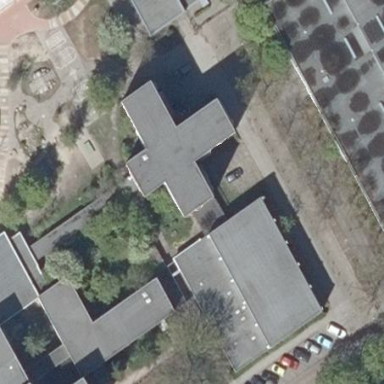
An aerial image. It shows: School building with flat roof.